Question: I am switching from Google Maps to Open Street Map and starting to work with the API. From the code examples, I could not find one with custom popups. How do I remove the ugly arrow or callout that points the bubble to the marker?

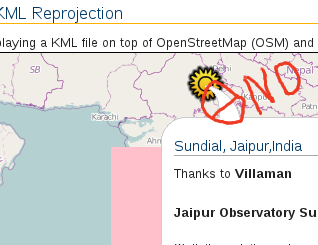
Answer: Use <URL> or modify popup style.